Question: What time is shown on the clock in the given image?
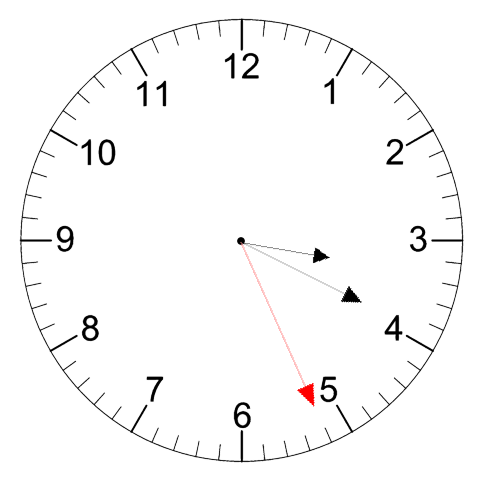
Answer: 03:19:26